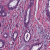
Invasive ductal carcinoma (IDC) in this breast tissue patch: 1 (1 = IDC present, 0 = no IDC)